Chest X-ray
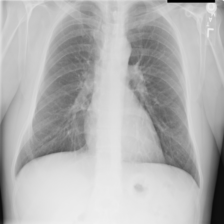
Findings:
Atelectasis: negative
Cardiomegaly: negative
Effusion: negative
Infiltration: negative
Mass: negative
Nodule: negative
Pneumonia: negative
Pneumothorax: negative
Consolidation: negative
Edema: negative
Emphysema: negative
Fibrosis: negative
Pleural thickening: negative
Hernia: negative